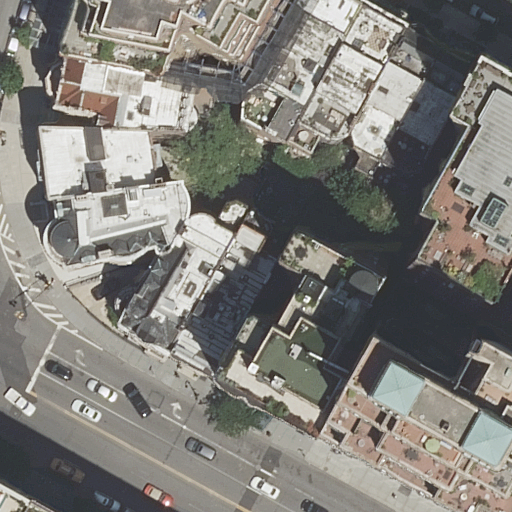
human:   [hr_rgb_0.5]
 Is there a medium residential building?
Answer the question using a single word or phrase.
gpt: yes

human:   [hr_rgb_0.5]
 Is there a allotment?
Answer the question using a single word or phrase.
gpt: no

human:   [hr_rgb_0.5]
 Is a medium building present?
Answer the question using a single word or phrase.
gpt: yes

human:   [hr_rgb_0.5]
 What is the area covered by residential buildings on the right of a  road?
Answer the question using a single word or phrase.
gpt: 3412m2

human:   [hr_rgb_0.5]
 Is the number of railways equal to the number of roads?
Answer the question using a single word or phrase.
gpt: no

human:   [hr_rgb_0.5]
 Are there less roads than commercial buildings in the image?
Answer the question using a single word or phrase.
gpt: no

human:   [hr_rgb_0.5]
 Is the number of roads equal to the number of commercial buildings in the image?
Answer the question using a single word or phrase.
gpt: no

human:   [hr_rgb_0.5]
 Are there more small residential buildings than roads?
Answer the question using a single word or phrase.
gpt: no

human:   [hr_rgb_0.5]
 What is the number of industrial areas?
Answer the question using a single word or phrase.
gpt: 0

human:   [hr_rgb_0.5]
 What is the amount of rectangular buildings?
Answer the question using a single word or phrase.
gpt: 3

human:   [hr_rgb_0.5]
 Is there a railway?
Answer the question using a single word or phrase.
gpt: no

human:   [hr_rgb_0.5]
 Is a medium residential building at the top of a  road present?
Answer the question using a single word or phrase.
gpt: yes

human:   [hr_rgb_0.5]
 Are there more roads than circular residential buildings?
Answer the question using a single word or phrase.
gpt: yes

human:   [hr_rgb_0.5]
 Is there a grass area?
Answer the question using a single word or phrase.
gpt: no

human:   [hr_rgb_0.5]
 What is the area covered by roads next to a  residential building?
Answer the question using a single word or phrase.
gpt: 0m2

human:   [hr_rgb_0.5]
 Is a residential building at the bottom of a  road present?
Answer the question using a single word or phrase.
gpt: yes

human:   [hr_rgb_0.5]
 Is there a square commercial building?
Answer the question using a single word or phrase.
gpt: no

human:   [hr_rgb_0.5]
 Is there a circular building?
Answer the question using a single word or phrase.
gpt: no

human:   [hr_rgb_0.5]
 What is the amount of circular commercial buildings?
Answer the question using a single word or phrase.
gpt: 0

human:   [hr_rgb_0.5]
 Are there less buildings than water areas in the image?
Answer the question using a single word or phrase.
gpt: no

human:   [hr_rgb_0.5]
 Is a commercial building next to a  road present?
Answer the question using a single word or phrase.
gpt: no

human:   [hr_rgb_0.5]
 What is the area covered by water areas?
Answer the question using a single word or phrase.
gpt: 0m2

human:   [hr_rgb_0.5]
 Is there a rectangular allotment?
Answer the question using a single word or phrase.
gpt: no

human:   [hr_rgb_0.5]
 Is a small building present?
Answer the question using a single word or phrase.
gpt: yes

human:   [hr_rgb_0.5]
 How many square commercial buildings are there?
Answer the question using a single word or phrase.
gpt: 0

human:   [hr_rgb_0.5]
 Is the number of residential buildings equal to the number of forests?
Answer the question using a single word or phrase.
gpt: no

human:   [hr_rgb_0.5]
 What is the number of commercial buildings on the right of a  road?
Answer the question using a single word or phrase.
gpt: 0

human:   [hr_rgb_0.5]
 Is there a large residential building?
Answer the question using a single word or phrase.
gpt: yes

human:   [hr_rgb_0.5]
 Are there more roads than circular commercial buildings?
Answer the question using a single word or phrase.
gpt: yes

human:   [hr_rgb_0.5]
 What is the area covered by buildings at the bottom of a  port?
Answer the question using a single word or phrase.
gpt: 0m2

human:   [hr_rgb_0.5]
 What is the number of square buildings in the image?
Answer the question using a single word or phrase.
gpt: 0

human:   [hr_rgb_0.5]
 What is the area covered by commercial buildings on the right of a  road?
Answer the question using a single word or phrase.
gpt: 0m2

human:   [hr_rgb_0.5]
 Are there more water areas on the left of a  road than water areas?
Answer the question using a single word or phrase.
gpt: no

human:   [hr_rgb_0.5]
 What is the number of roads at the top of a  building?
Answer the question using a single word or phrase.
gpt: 2

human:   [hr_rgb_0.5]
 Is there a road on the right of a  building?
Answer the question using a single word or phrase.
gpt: yes

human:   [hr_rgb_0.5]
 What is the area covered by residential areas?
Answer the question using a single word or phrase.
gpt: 0m2